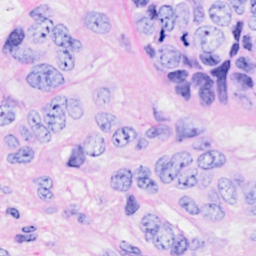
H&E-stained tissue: Breast